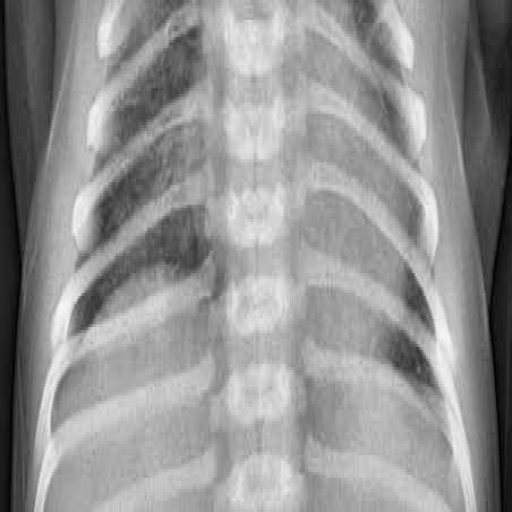
Finding: PNEUMONIA